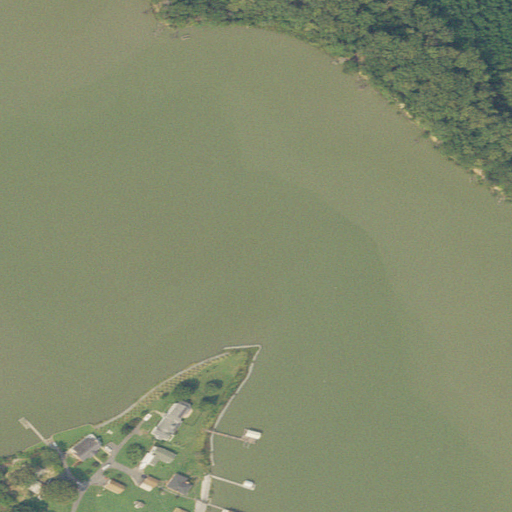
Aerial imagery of cape in Virginia named Turtle Point containing open water, mixed forest, herbaceous wetlands, open development, woody wetlands, low intensity development, medium intensity development, and barren land